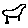
Label: bird